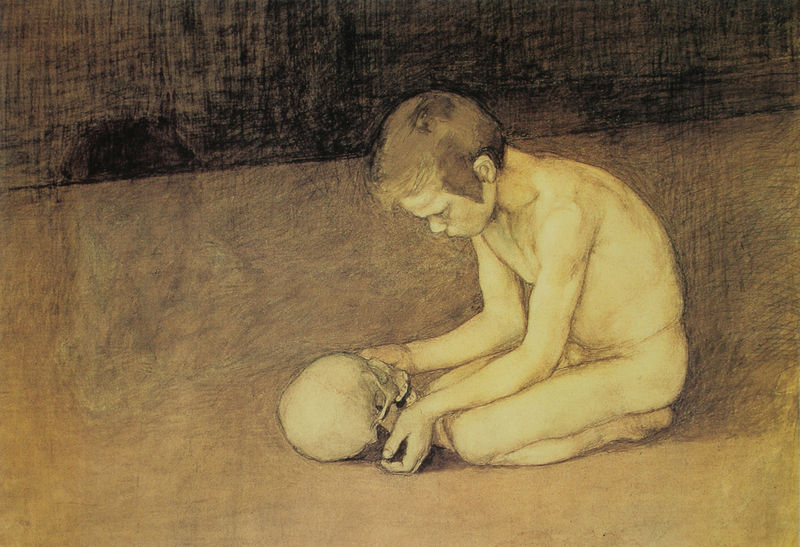
Titel: Junge mit Totenkopf
Künstler: Magnus Enckell
Standort: Helsinki
Institution: Ateneumin Taidemuseo
Schlagwörter: akt, dunkel, feder, gemälde, hand, kopf, körper, mann, nackt, nackter, schatten, weiß, aquarell, gelb, ocker, sitzen, braun, grau, haar, hell, hintergrund, kreide, licht, ohr, pastell, profil, raum, rücken, schwarz, zeichnung, zimmer, blick, beige, symbolismus, blond, wand, anatomie, arm, arme, schädel, tod, tot, trauer, hände, innenraum, portrait, porträt, einsamkeit, einsam, boden, haare, sitzend, kind, gebeugt, gotik, kontrast, ohren, schulter, traurig, helldunkel, füße, kauern, düster, fußboden, studie, leere, barun, sepia, angst, glatze, melancholie, konzentriert, gesenkt, allein, junge, nachdenklich, knie, gedanken, nachdenken, oberkörper, reflexion, wände, vanitas, spiel, tusche, memento mori, vergänglichkeit, alter, knabe, denken, bub, linie, munch, kohle, hocken, schlicht, schraffur, loch, radierung, knien, erkenntnis, bleistift, anschauen, kohlezeichnung, betrachten, karton, jüngling, gebiss, leben, skelett, totenkopf, zähne, beugen, kiefer, sterben, elend, plastizität, karg, hunger, anblick, kniend, begegnung, knieen, gelblich, schemen, totenschädel, mystik, vertieft, kontemplation, anfassen, kniet, meditation, fragen, makaber, hamlet, skelet, der schrei, hamlett, kauert, momento mori, momentum mori, mäuseloch, nackter junge, torenkopf, enttäuschung, mauseloch, schâdel, mauselock